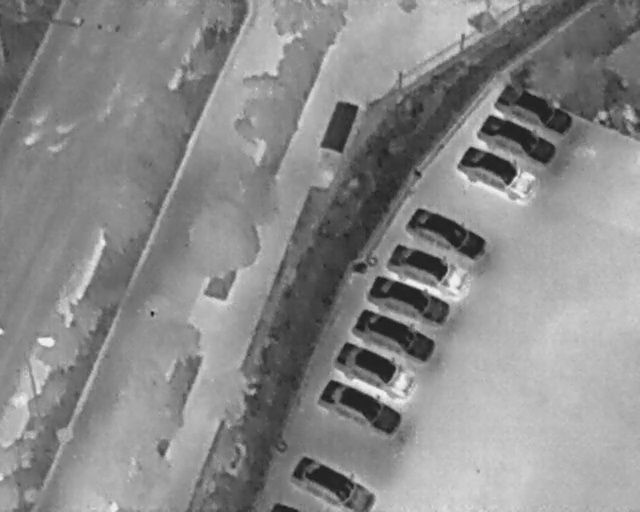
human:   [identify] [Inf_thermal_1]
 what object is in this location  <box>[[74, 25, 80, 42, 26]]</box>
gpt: <ref>1 large car at the right</ref>

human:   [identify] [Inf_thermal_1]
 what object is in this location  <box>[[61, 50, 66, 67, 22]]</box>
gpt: <ref>1 large car at the center</ref>

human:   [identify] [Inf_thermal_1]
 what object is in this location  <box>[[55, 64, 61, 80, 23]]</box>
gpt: <ref>1 medium car at the bottom</ref>